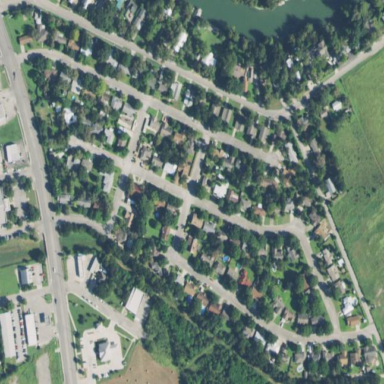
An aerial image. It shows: Residential area within subdivision.